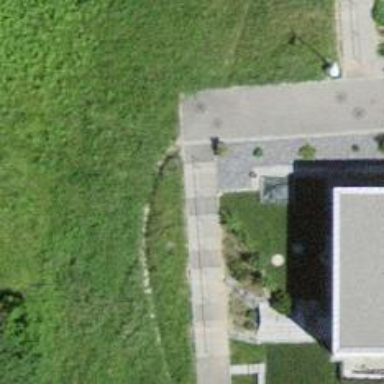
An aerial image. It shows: Set of concrete steps.